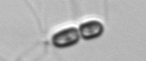
Label: Chaetoceros